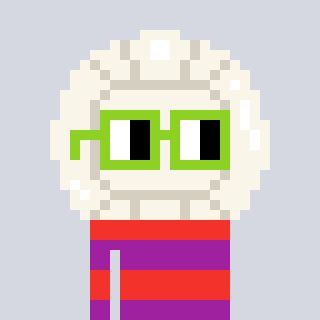
a pixel art character with square light green glasses, a volleyball-shaped head and a magenta-colored body on a cool background